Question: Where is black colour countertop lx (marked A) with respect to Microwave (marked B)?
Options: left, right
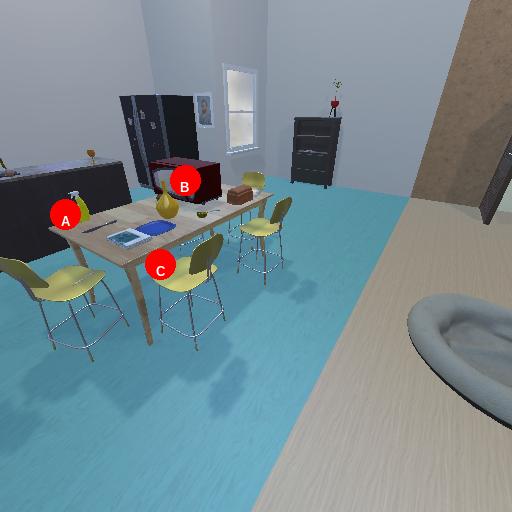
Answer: left